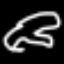
Label: frog